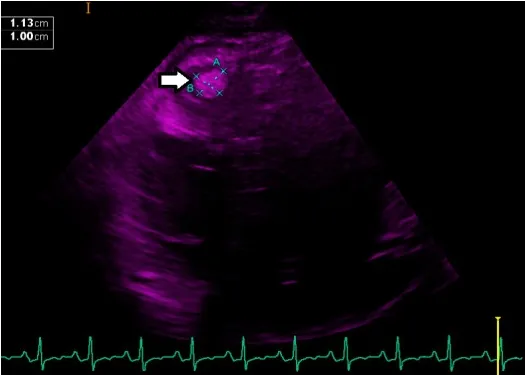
Echocardiogram (Apical 4 chamber view) showing dilated right ventricle with apical thrombus measurements.
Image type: radiology (ultrasound)